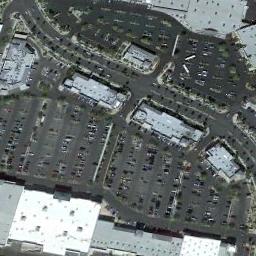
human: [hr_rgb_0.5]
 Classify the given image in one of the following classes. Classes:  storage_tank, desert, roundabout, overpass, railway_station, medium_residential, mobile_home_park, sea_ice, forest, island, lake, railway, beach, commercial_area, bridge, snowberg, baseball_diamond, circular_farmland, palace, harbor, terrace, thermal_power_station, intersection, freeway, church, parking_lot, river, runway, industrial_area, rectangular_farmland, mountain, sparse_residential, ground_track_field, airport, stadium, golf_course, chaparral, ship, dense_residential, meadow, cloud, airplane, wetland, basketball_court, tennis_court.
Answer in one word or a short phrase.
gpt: parking_lot